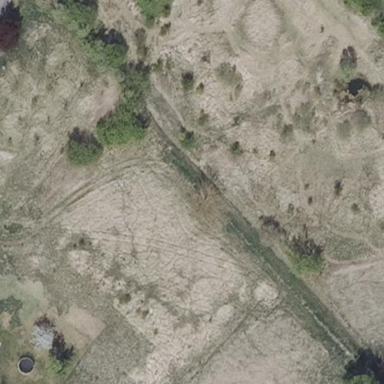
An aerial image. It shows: Patch of scrub vegetation.